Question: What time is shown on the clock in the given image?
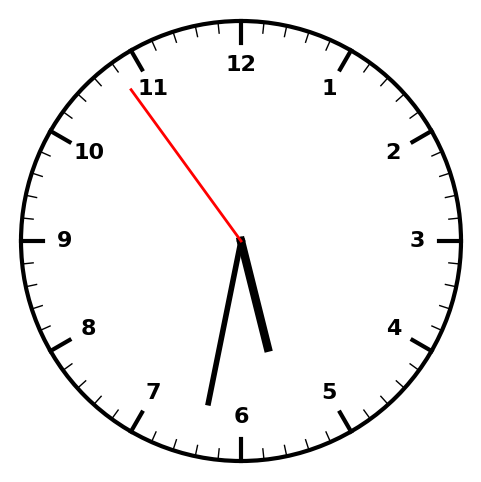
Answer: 05:31:54